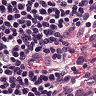
Metastatic tissue present: no